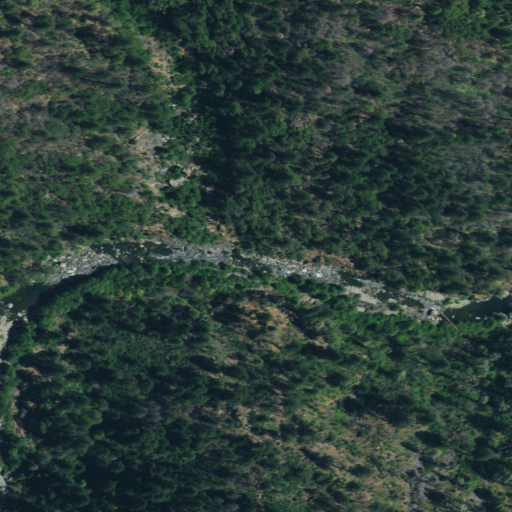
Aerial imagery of valley in California named Shake Ravine containing shrub, evergreen forest, and grassland